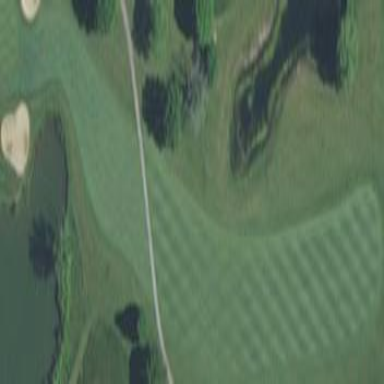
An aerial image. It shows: Golf fairway surrounded by grass.